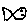
Label: fish